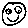
Label: smiley face